Question: I am trying to display a content on a page. I have:
'''
<if !user_signed_in? %>
<%= link_to 'Download Topics', resumes_url, :class => 'btn btn-danger' %>
<%= form_tag topics_path, :method => 'get' do %>
<%= text_field_tag :search, params[:search] %>
<%= submit_tag "Search" %>
<% end %>
<% @topics.each do |topic| %>
<div class="topic">
<h3><%= topic.title %></h3>
<p><%= topic.id %></p>
<p class="text-justify" ><%= topic.body %></p>
<p><%= topic.date %></p>
<%= image_tag topic.image.url, class: "topic-show" if topic.image? %>
</div>
<% if current_user && current_user.admin? %>
<%= link_to "Edit", edit_topic_path(topic), :class => 'btn btn-default' %>
<%= link_to "Destroy", topic, :class => 'btn btn-default', method: :delete, data: {confirm: 'Are you sure?'} %>
<% end %>
<%= link_to "Show", topic_path(topic), :class => 'btn btn-default' %>
<% end %>
<div>
<%= will_paginate @topic, renderer: BootstrapPagination::Rails %>
</end>
'''
'''
class TopicsController < ApplicationController
before_action :authenticate_user!, except: [:show, :index, :update, :destroy]
def index
@topics = Topic.search(params[:search]).paginate(:page => params[:page], :per_page => 5
@topics = Topic.all
end
end
'''
And I received an error
'''
undefined method ''each'' for 'nil:NilClass'
'''
The error is thrown at '<% @topics.each do |topic| %>'.

I am unsure what to do. I have tried to add:
'''
@topics = Topic.all
'''
to 'topics#index', but that does not seem to resolve the issue.
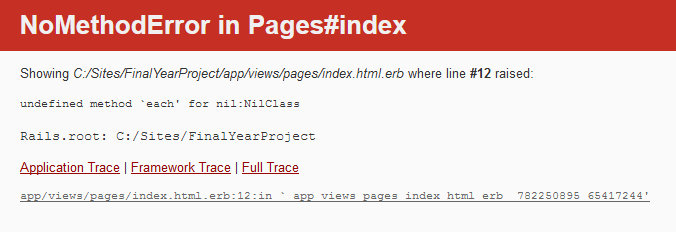
Answer: This error just means that '@topics' is empty.
To troubleshoot this, you need to refresh the page while watching your console.
Examine the queries being ran when these lines run:
'''
@topics = Topic.search(params[:search]).paginate(:page => params[:page], :per_page => 5
@topics = Topic.all
'''
If you can't spot the issue in the console, copy the query into your database GUI and run the query, modify it till you get your expected results and edit the query.
I would assume that your issue might have to do with the params being passed.
You should add this before your queries to view what params you are picking up.
'''
p 'my params'
p params[:search]
p params[:page]
'''
PS. I suggest making your per_page a variable, it makes it easier when going through code to see all the hard coded values and change them when they are not in the middle of a code block.